Current action and preconditions to check: trajectory_clear

Your task: For each precondition in the list above, predict whether it will hold at this action.

Consider the current scene as observed from the mobile robot's camera, and analyze the predicted future states of all dynamic agents (e.g., people, animals, vehicles, or any moving entities) within the NEXT SECOND.

IMPORTANT: Only answer "very likely" if you are absolutely certain—based on strong, clear evidence—that a dynamic agent will violate the precondition in the predicted future state. Do NOT answer "very likely" for unlikely, ambiguous, or low-probability risks.

Ask yourself for each precondition: Is there a high probability, with clear and convincing evidence, that the predicted future states of any dynamic agent will interfere with the predicted future state of the currently executing action within the NEXT SECOND, causing that precondition to fail?

Assess the risk level based on these predictions. Use "likely" or "very likely" if motions create a clear risk of interference.

Use "neutral" or "improbable" if agents are nearby but their predicted paths are clearly diverging or non-conflicting.

Failure Risk Categories: "very improbable", "improbable", "neutral", "likely", "very likely"

Answer Format: Output ONLY the probability_of_failure value from these categories: "very improbable", "improbable", "neutral", "likely", "very likely"

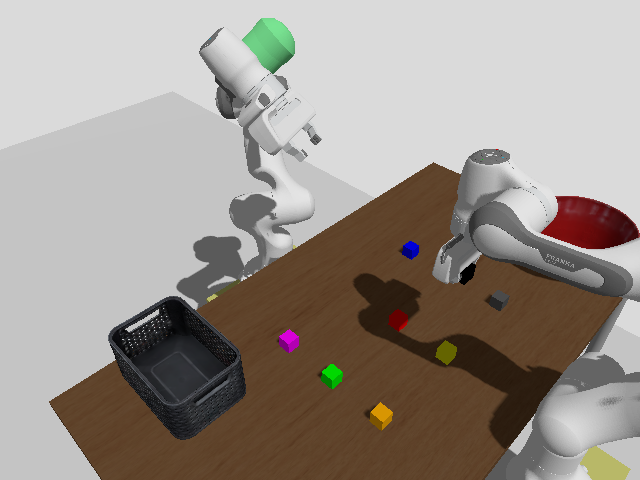

Answer: very improbable